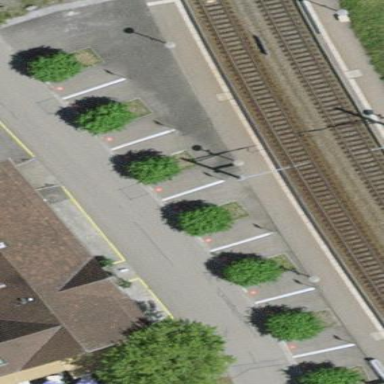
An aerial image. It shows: Parking available on the street side.